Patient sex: M
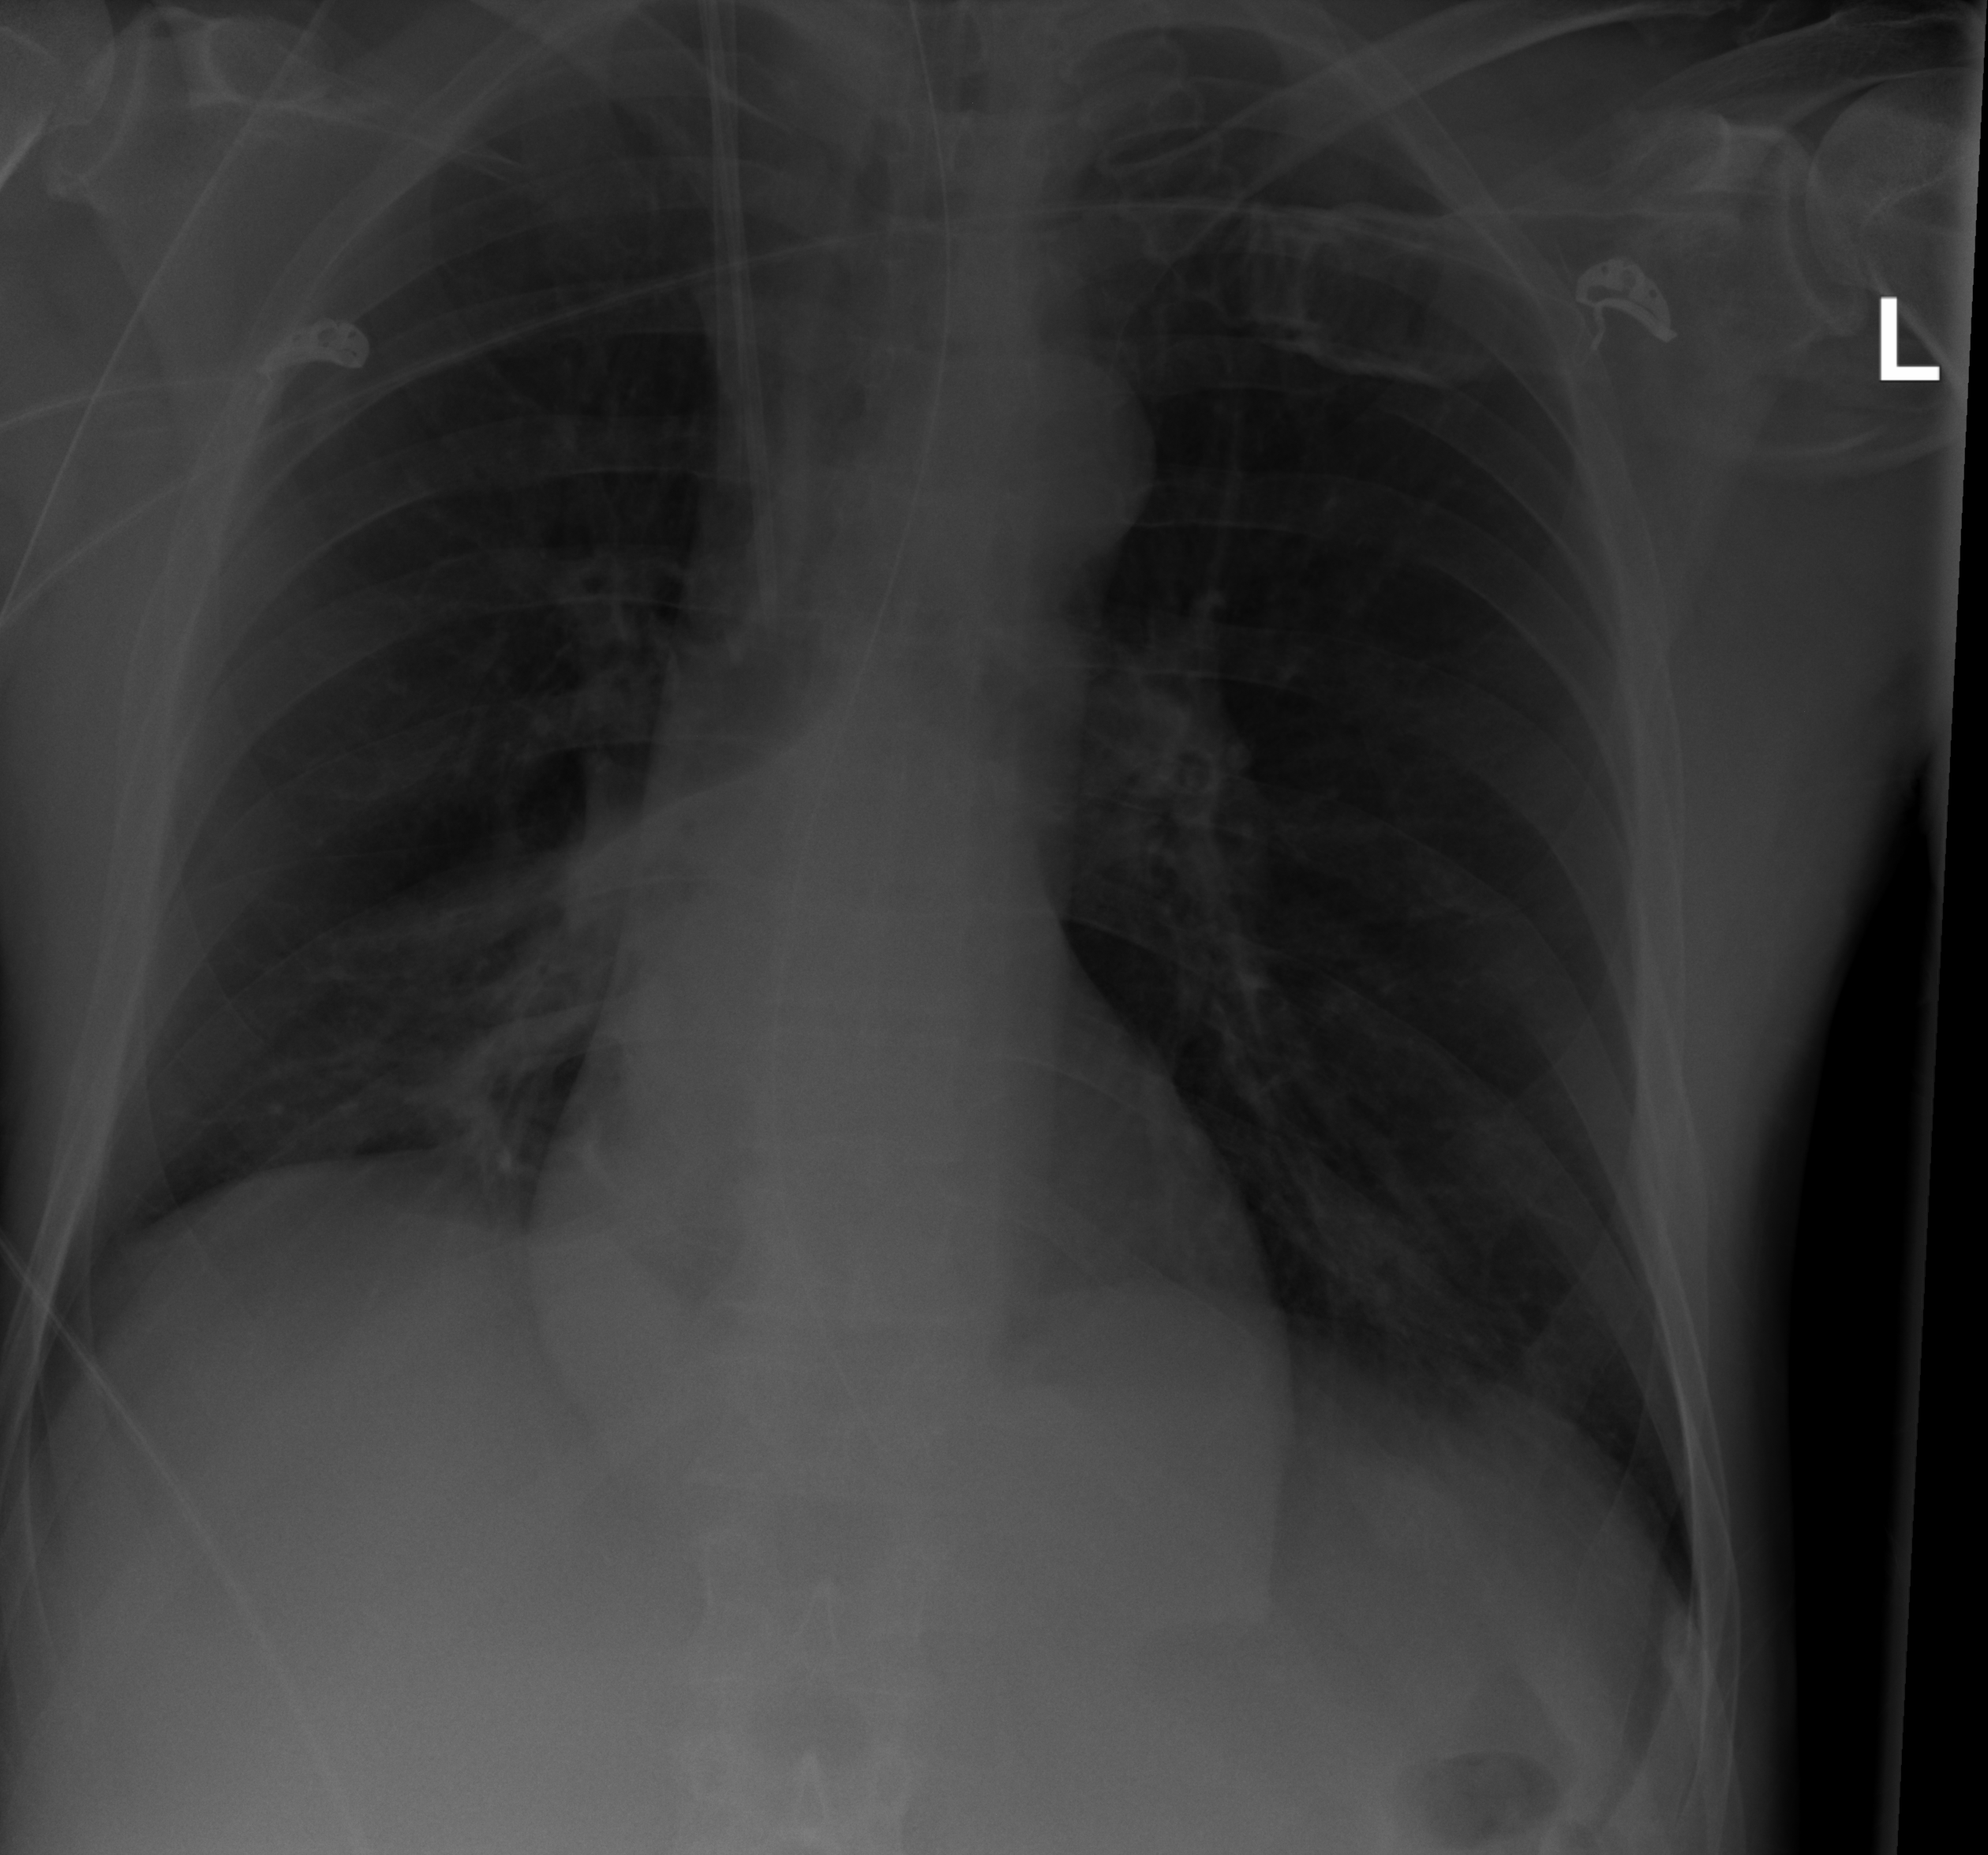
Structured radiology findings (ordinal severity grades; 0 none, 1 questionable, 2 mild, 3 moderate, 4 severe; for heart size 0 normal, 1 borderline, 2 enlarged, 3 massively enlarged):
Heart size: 0
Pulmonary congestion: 0
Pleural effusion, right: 0
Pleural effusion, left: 0
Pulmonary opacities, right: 2
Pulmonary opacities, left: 2
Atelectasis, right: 2
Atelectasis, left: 2